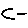
Label: cat